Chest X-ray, AP view. Patient: 80 years old, sex F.
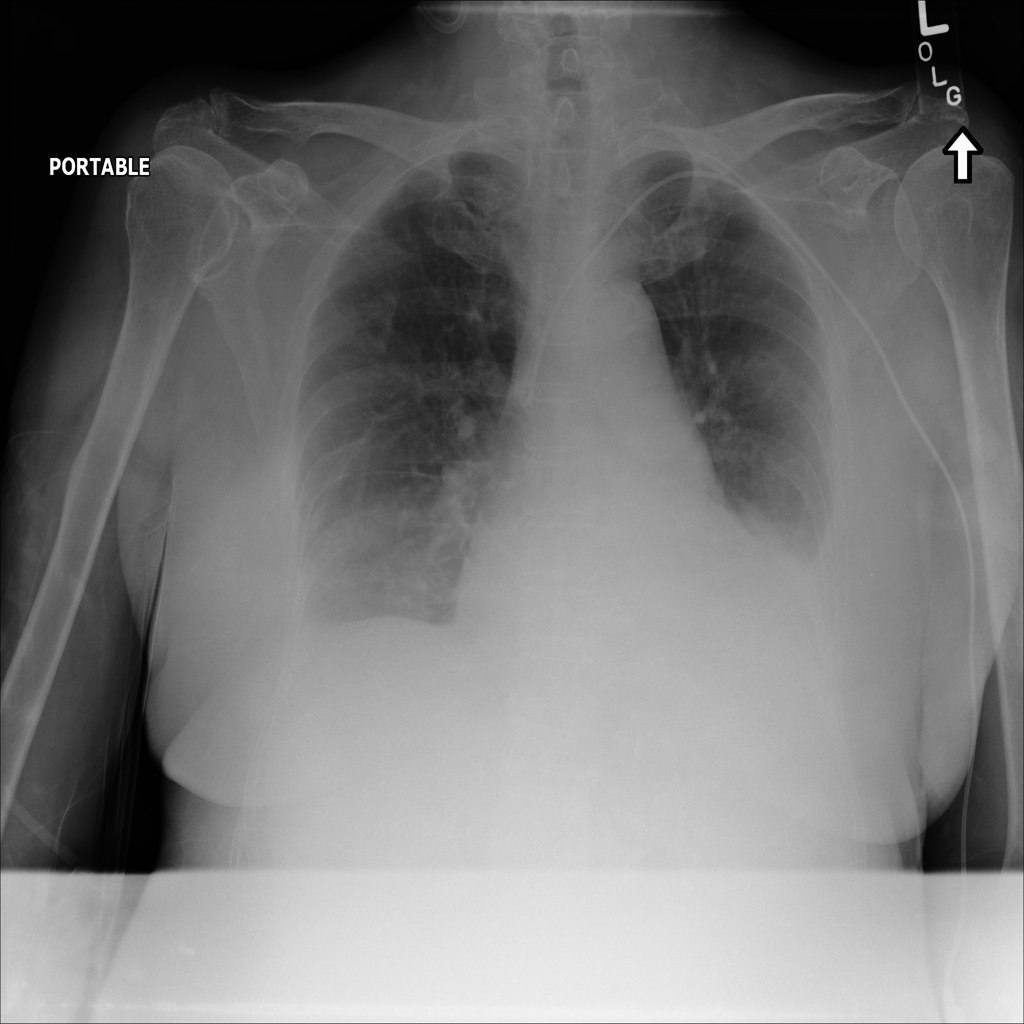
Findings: Effusion